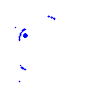
Particle: electron